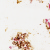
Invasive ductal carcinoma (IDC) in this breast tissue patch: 0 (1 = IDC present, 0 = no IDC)